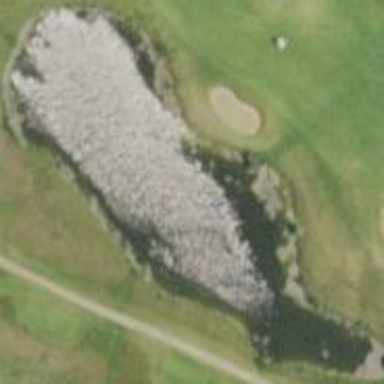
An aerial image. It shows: Water hazard on golf course. The hazard is natural water feature.